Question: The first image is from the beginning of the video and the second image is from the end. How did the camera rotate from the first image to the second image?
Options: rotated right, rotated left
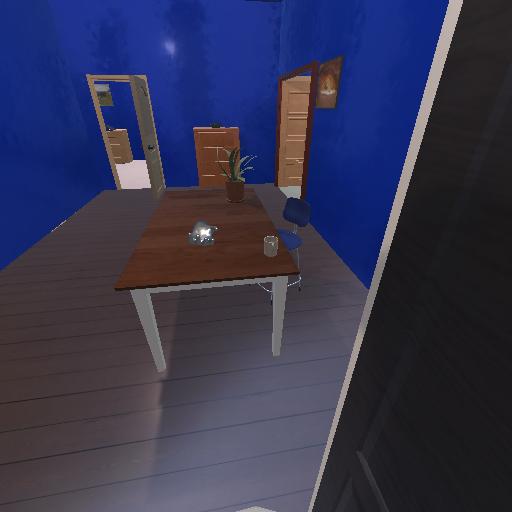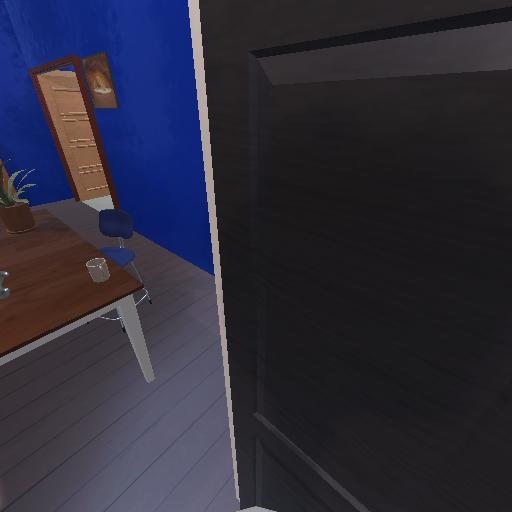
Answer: rotated right